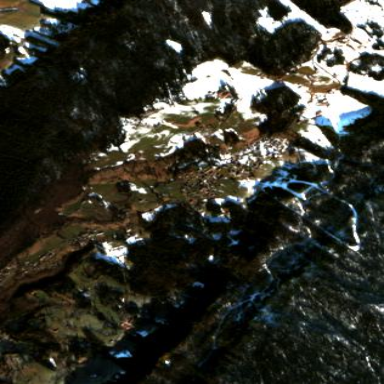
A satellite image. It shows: Winter sports area for skiing activities.